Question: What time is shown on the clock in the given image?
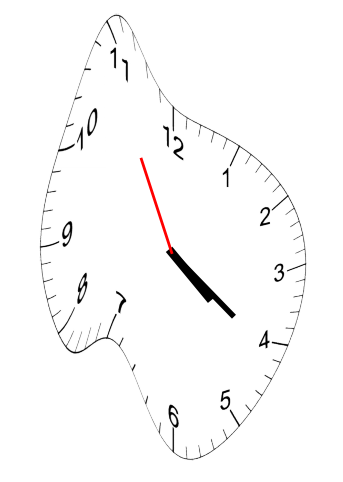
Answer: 04:20:55